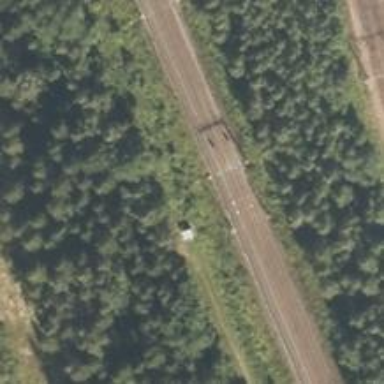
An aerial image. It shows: Railway signal.